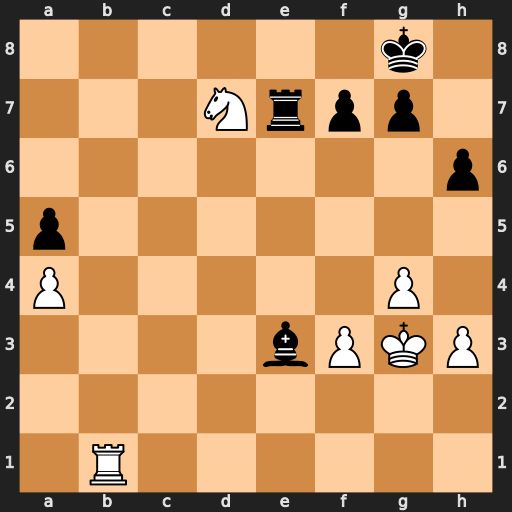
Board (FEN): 6k1/3Nrpp1/7p/p7/P5P1/4bPKP/8/1R6
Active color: w
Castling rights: -
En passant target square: -
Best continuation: Rb8+ Kh7 Nf8+